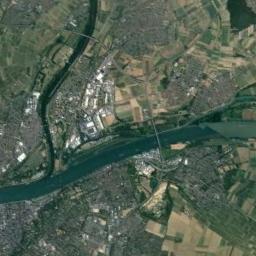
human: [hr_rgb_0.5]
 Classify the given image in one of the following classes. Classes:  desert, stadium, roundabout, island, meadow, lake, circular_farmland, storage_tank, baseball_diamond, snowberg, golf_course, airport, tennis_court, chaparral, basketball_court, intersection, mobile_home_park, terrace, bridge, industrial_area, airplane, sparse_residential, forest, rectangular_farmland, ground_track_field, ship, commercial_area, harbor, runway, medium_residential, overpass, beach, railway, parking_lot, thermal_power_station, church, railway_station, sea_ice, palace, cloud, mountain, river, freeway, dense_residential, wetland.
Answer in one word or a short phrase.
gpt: river